Interaction volume radius: 5 \u00c5
Interaction volume height: 40 \u00c5
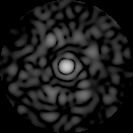
Disorder parameter: 0.8516